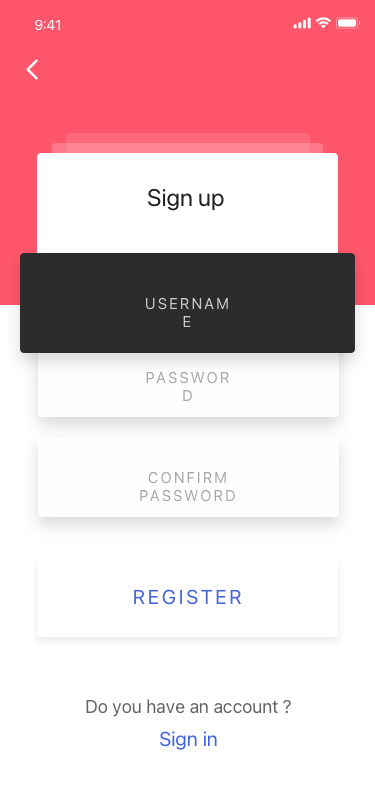
Text in this UI design:
Sign up
Username
Password
Confirm Password
register
Do you have an account ?
Sign in